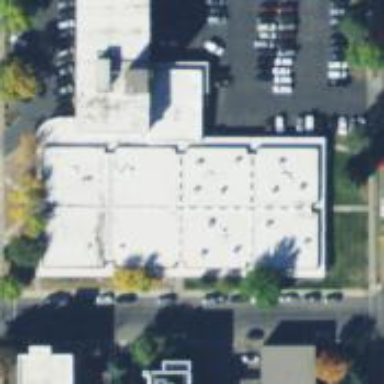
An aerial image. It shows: Healthcare clinic.